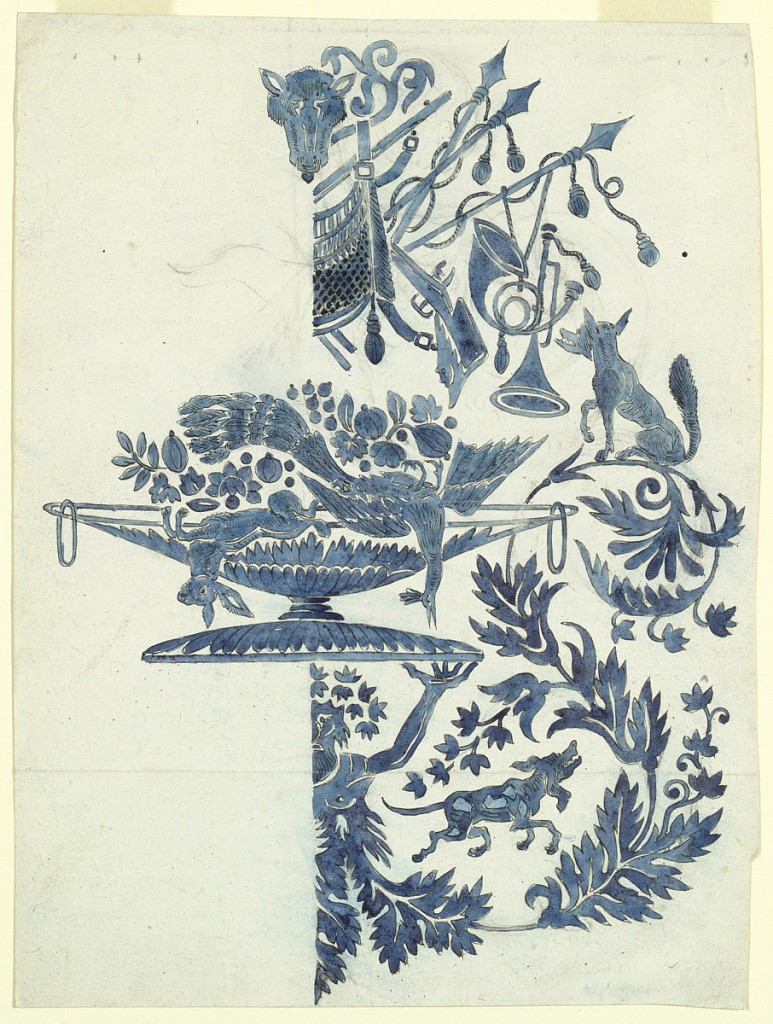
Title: Design for a Silk Damask
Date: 1810–1830
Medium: Black chalk, pen and black ink, brush and blue, black watercolor on paper
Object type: drawing
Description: Shown are the central motif, the mask, the right half of the remaining design. A bust of a wild man emerges from a leaf. He carries with raised arms a bowl with a head hare, a dead peacock and fruits. A rinceau springs from the leaf. A running dog is shown in the lower spiral. Another sits upon the upper one. Above is a trophy of hunting weapons and objects with the mask of a horse in the center above.